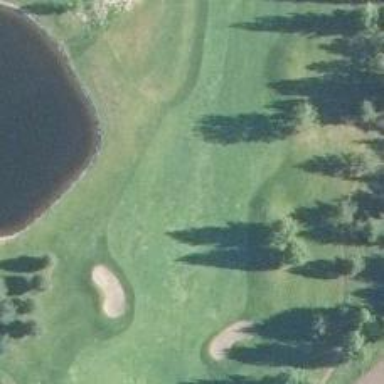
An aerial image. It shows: View of golf hole.